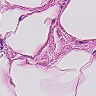
Metastatic tissue present: no